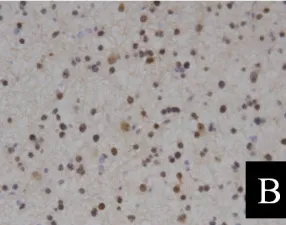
Representative immunochemical markers in tumor specimens. (A, B) Positive reaction for IDH1 (100x, 200x, respectively).
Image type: pathology (immunostaining)